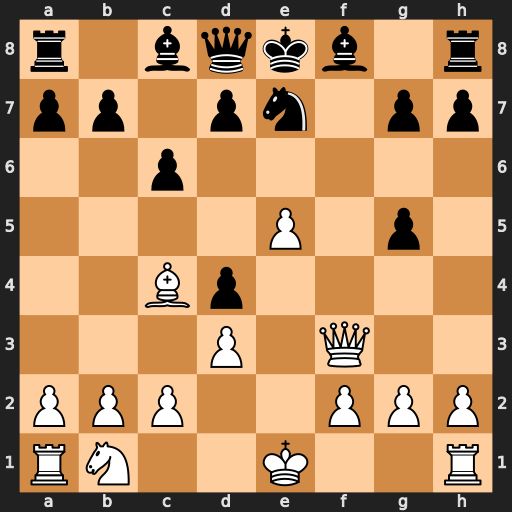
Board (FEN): r1bqkb1r/pp1pn1pp/2p5/4P1p1/2Bp4/3P1Q2/PPP2PPP/RN2K2R
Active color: w
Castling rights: KQkq
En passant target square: -
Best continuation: Qf7#